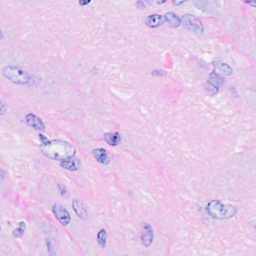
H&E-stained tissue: Breast